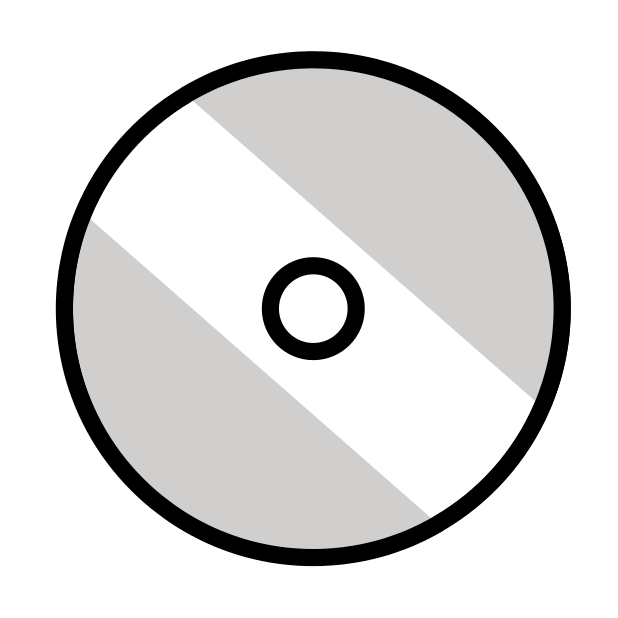
Emoji: 💿
Name: optical disc
Unicode: 0x1f4bf